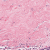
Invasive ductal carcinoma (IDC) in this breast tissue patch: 0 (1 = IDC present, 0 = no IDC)